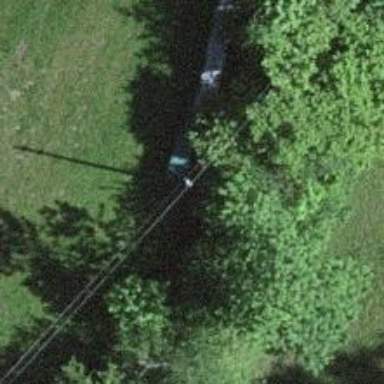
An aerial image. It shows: Minor power line.